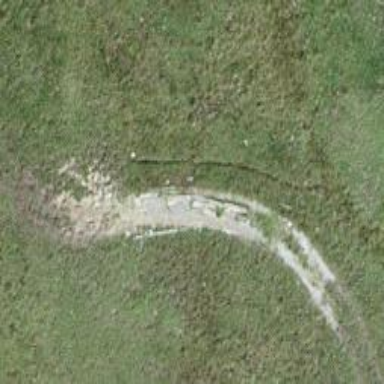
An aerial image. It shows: Track with grade 4 track type.